Interaction volume radius: 5 \u00c5
Interaction volume height: 35 \u00c5
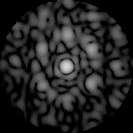
Disorder parameter: 0.5834